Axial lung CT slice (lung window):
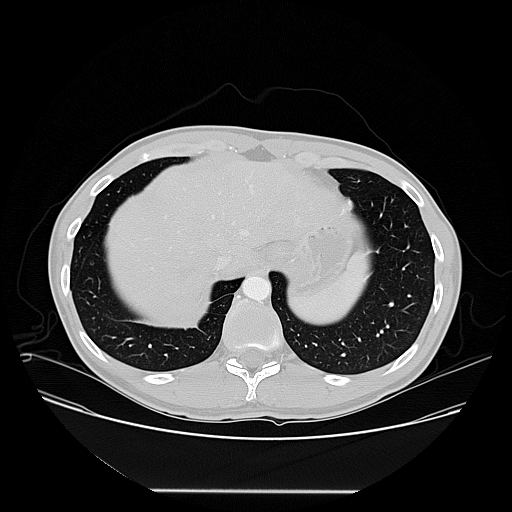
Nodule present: no